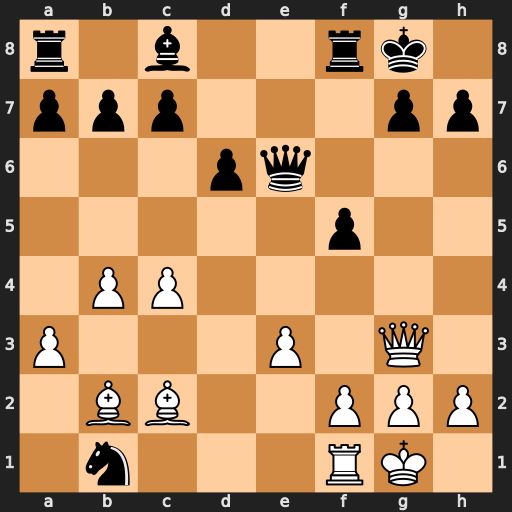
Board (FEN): r1b2rk1/ppp3pp/3pq3/5p2/1PP5/P3P1Q1/1BB2PPP/1n3RK1
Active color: w
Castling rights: -
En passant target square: -
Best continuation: Qxg7#